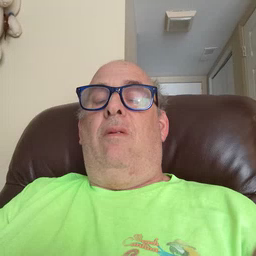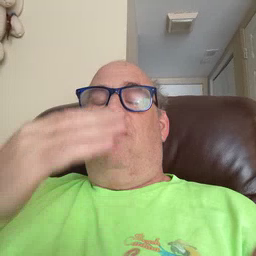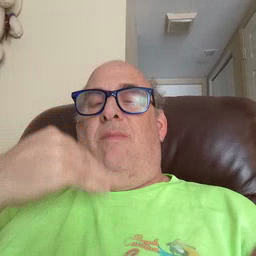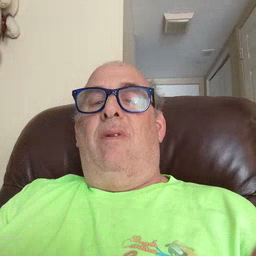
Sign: sleep